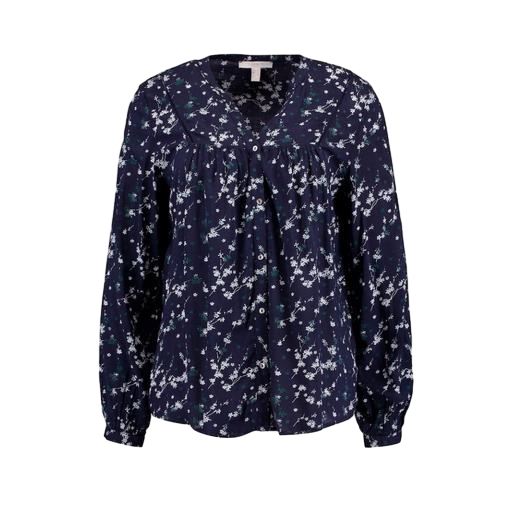
blue floral-print shirt, blue mila floral-print shirt, blue floral-print blouse, white background